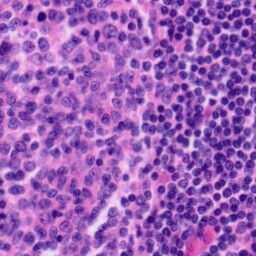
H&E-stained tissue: Tonsil